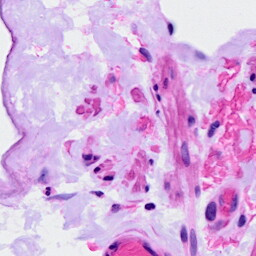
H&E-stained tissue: Ovarian